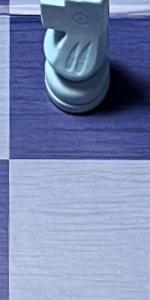
Label: Empty